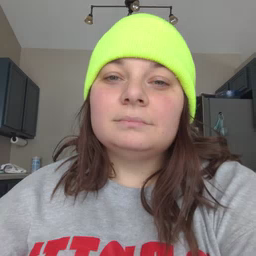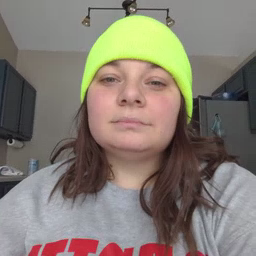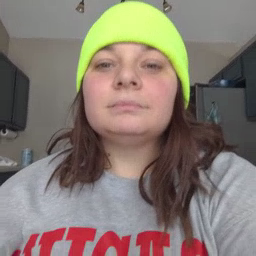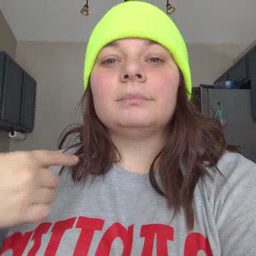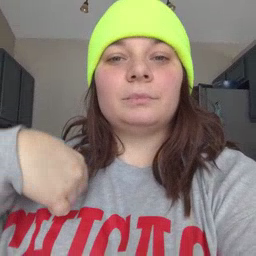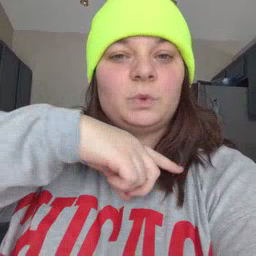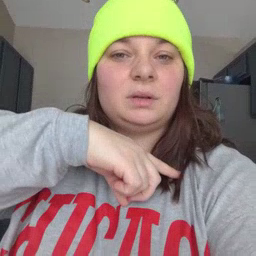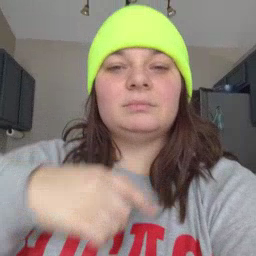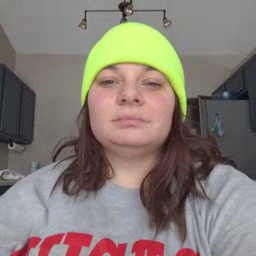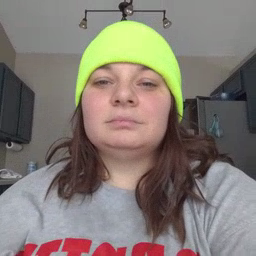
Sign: weus